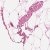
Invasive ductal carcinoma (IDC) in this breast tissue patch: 0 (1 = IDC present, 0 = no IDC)